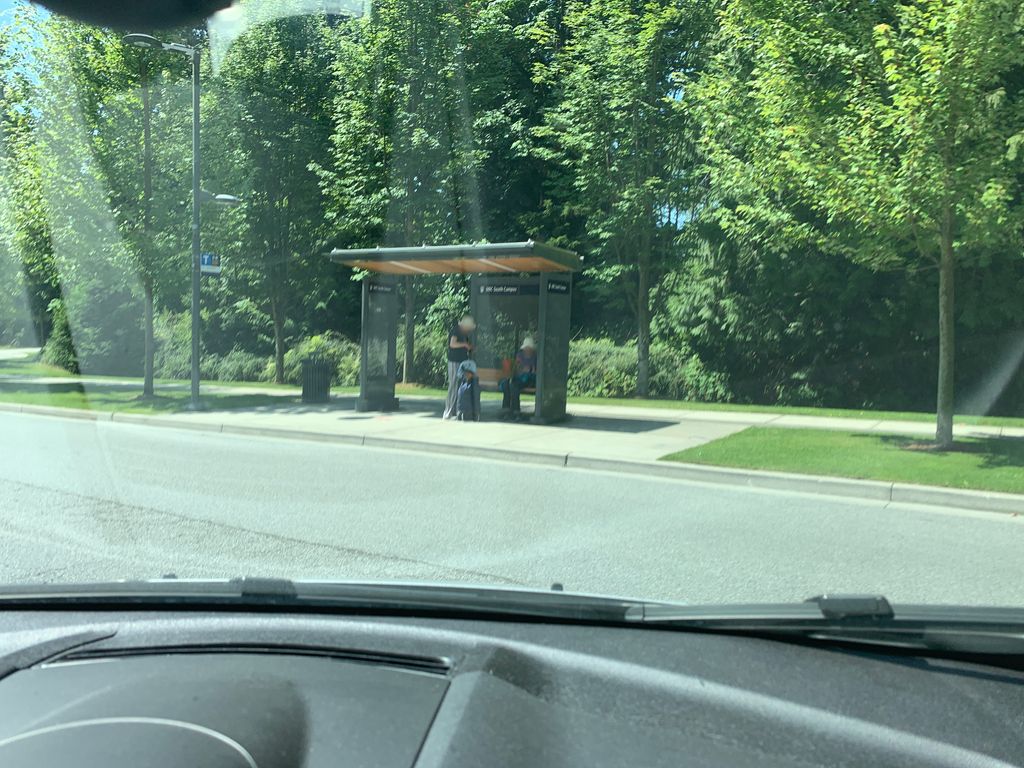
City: vancouver